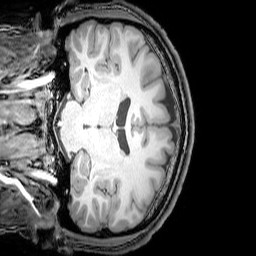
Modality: T1w
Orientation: coronal
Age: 22
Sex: male
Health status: healthy
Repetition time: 0.081 s
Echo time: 0.037 s